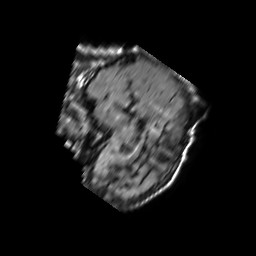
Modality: FLAIR
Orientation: sagittal
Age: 60
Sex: male
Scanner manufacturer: philips
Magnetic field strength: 1.5 T
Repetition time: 6 s
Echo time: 0.12 s